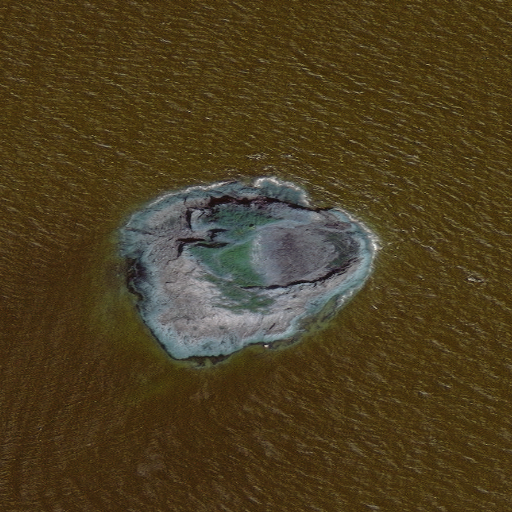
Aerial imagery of island in Alaska named Rocky Island containing only unknown